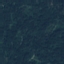
Label: Forest